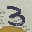
Label: 3